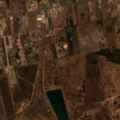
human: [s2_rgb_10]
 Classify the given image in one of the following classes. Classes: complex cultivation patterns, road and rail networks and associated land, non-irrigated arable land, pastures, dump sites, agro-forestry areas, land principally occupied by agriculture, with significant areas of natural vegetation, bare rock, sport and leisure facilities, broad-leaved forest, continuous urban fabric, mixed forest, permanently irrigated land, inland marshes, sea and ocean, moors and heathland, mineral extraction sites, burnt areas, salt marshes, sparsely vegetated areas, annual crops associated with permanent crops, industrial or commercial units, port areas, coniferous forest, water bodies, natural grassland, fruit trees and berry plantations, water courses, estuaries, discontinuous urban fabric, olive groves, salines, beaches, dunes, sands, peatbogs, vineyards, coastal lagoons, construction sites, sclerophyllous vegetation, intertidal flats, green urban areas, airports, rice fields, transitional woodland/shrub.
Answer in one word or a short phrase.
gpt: rice fields, complex cultivation patterns, land principally occupied by agriculture, with significant areas of natural vegetation, agro-forestry areas, transitional woodland/shrub